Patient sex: M
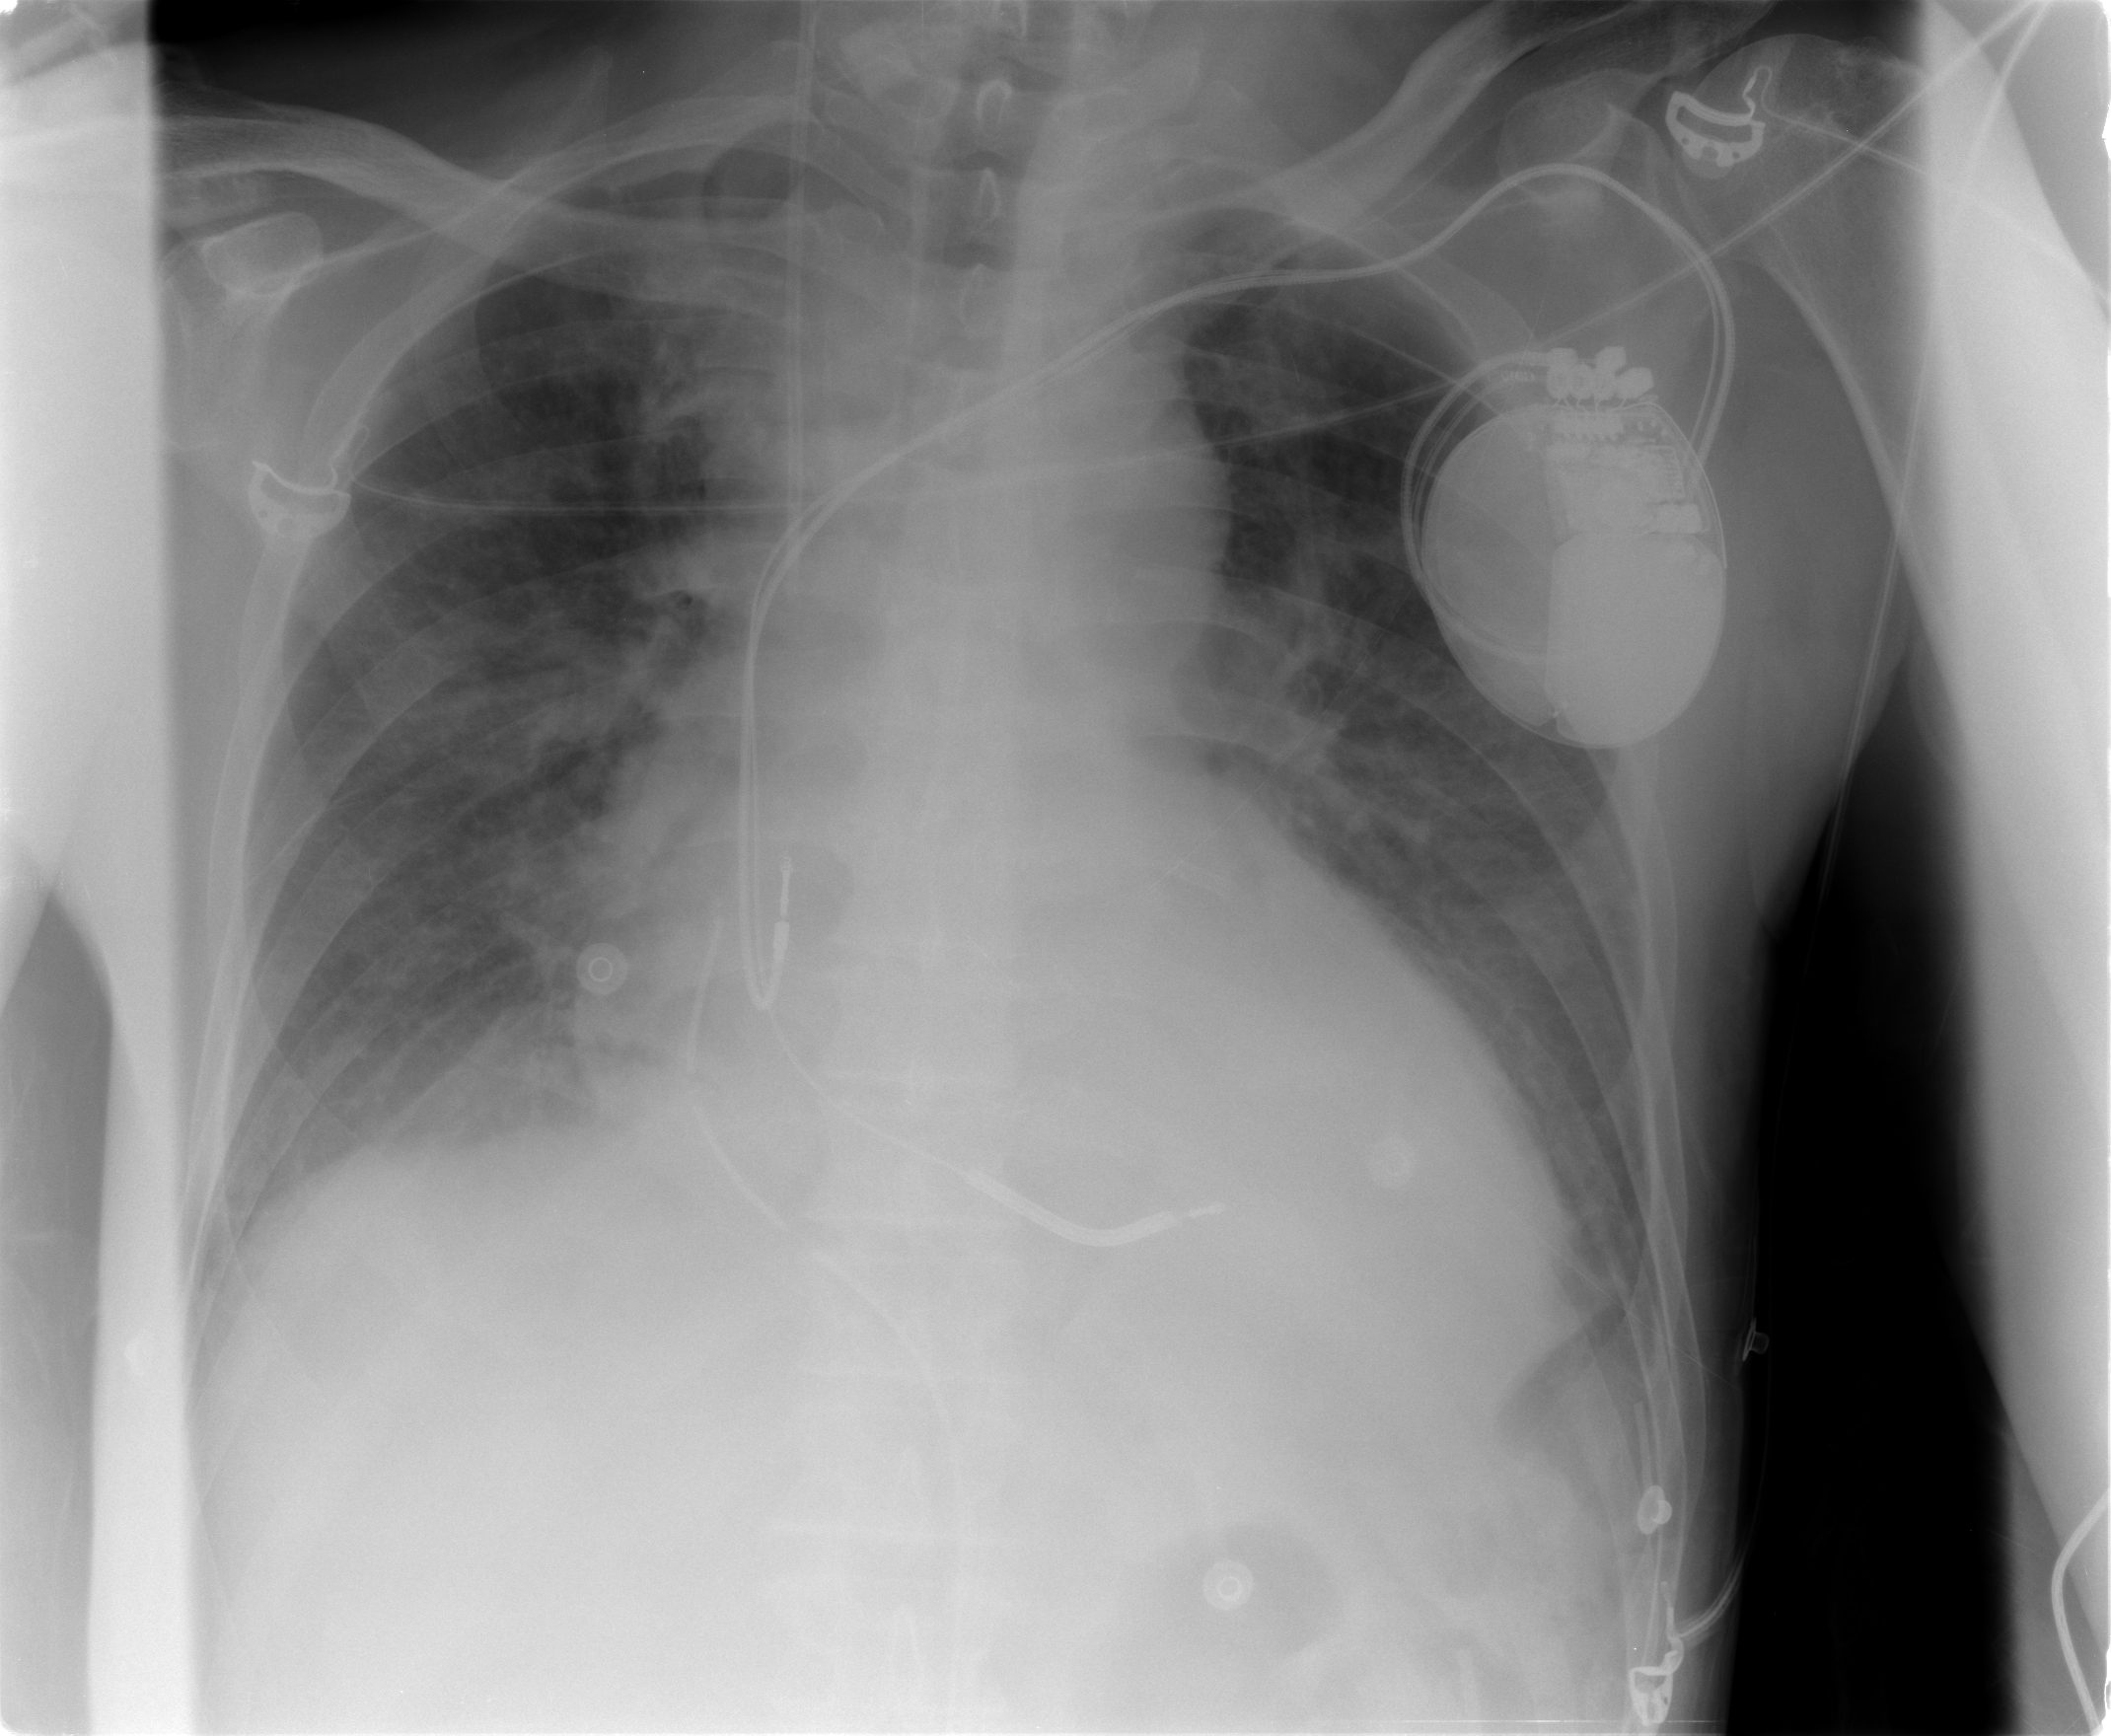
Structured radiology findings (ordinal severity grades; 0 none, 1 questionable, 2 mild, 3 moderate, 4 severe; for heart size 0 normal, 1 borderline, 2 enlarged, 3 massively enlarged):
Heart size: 2
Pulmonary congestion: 2
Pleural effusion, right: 2
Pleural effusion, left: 1
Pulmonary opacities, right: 2
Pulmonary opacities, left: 1
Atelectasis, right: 2
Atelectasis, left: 1